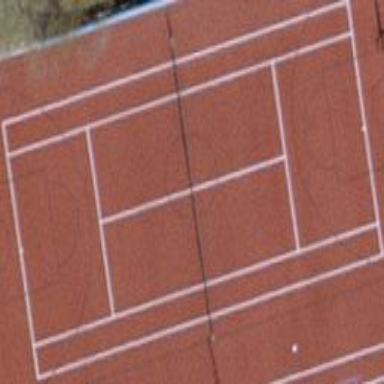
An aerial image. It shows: Tennis court on pitch.